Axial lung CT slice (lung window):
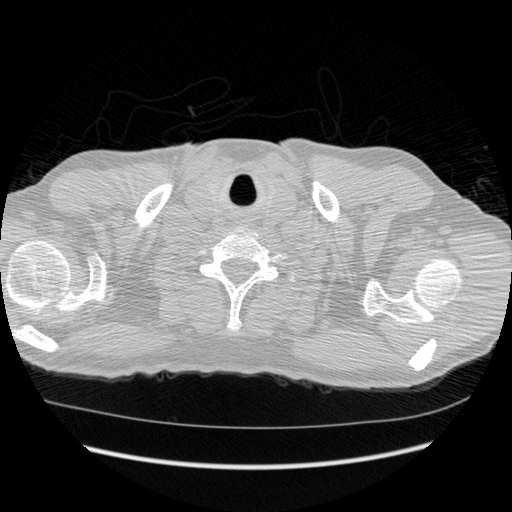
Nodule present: no